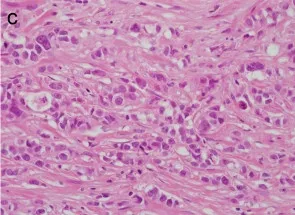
Pathologic findings and photomicrographs of the rumor. (c) Area of invasive carcinoma of no special type (original magnification x 400).
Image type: pathology (h&e)